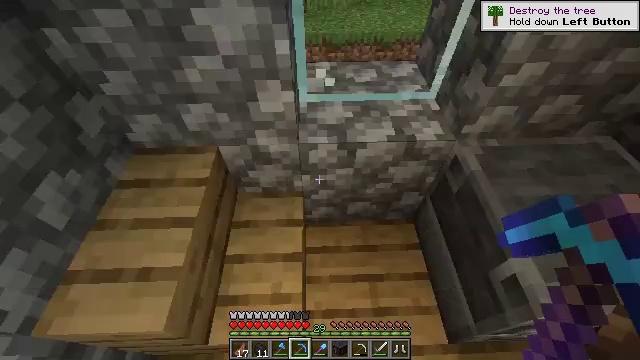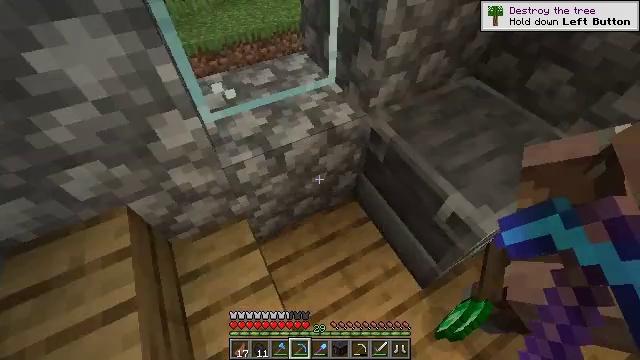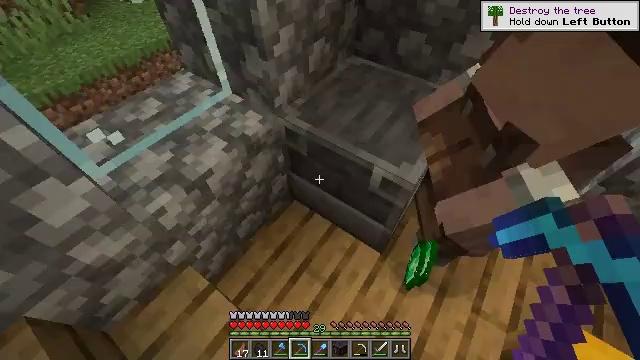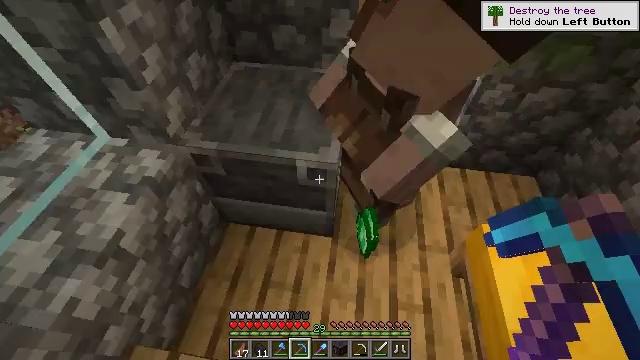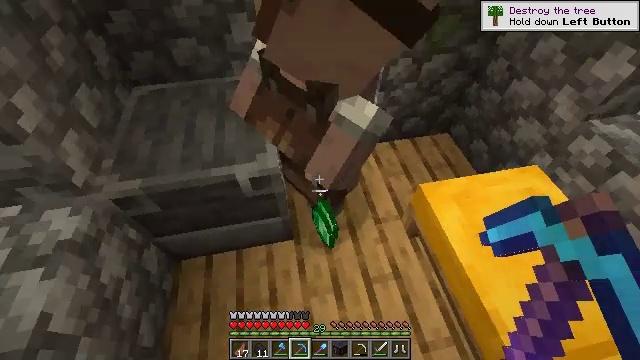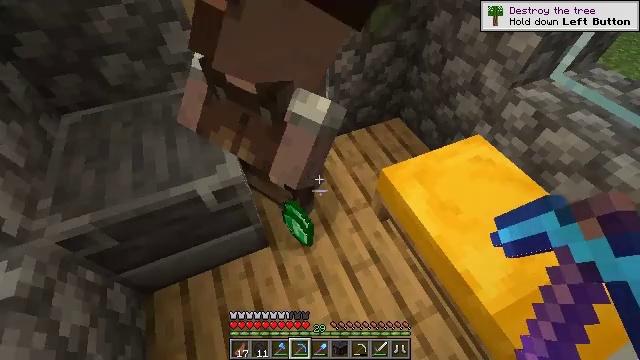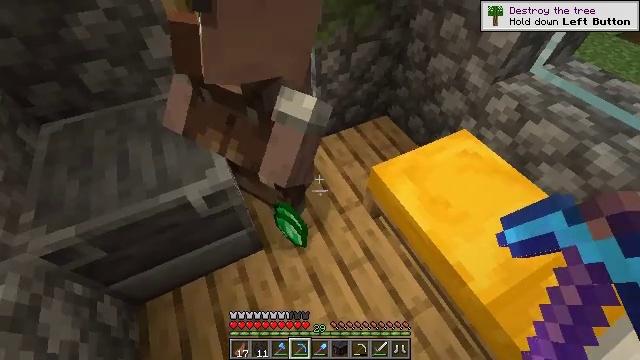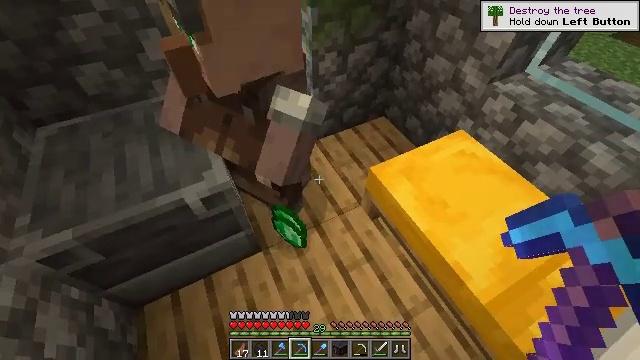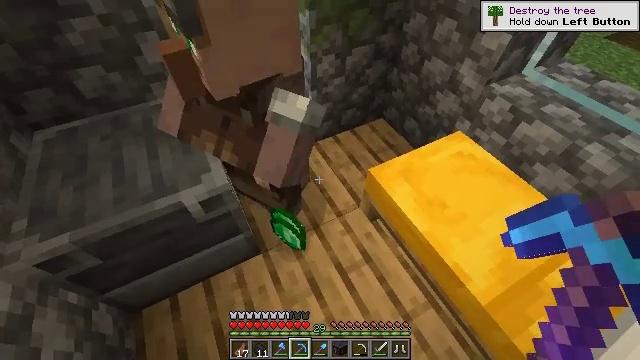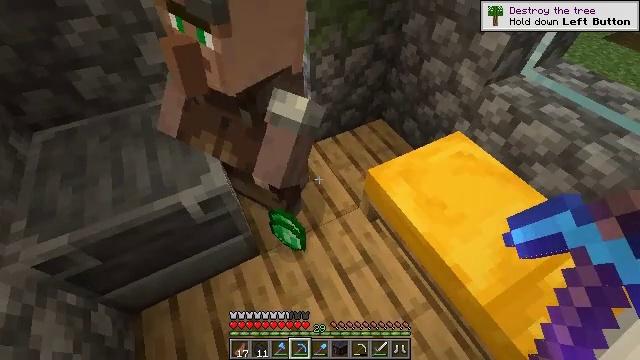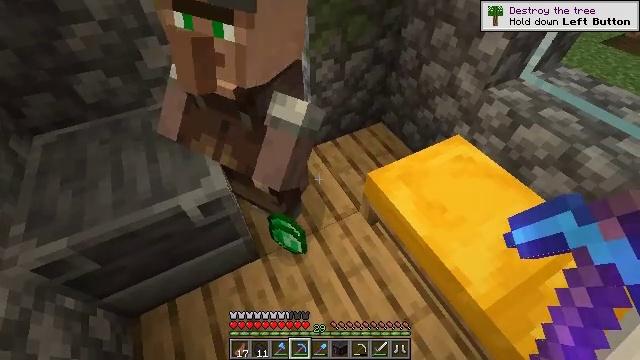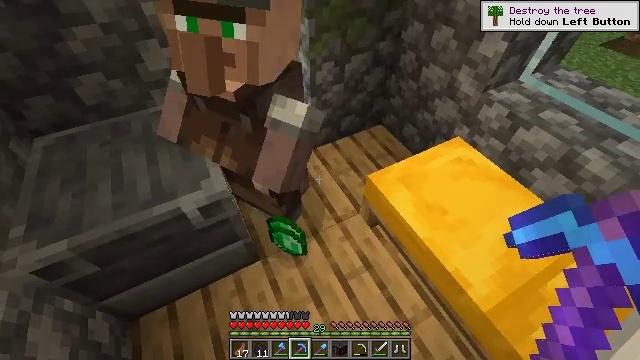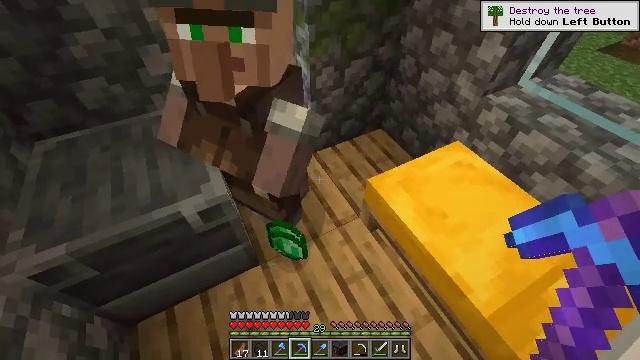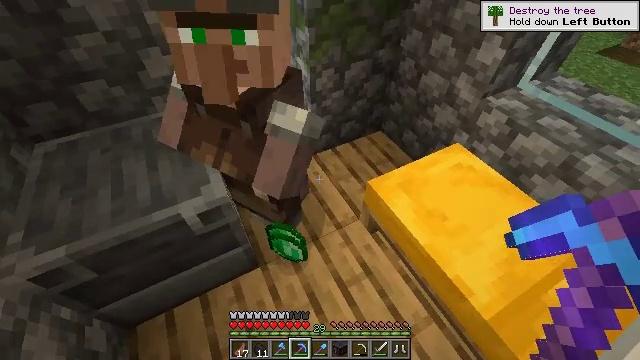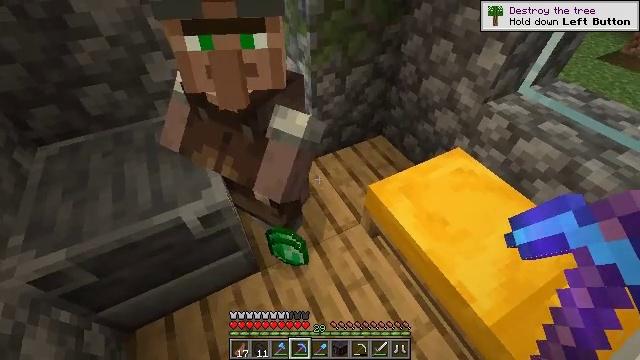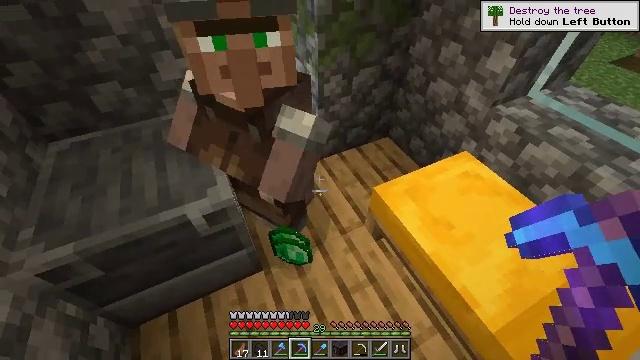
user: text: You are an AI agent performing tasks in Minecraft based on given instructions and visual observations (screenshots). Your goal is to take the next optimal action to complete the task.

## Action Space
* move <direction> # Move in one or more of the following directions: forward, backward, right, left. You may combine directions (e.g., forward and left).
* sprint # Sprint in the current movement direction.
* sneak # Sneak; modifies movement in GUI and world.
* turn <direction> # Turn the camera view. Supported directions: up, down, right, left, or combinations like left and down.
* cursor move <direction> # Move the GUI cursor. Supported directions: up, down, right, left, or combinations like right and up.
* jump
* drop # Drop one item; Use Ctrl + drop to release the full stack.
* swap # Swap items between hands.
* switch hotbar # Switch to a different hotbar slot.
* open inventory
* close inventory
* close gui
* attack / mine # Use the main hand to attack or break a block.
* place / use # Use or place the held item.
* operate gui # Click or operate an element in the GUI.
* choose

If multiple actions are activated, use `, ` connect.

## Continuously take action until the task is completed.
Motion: motion action
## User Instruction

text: Drop a orange glazed terracotta.
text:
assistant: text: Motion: turn right
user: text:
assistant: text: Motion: turn right
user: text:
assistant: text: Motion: turn right
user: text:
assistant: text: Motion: turn right
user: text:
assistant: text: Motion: turn right
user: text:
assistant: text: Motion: turn right
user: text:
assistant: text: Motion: no_op
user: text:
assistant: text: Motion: no_op
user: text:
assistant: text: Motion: no_op
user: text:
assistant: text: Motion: no_op
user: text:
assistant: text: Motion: no_op
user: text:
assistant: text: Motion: no_op
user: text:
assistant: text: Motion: no_op
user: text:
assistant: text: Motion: no_op
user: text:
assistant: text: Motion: turn left
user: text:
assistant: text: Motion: move forward, turn left
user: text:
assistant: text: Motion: move forward, turn left
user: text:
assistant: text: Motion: move forward, turn left
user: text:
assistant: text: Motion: no_op
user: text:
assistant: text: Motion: no_op
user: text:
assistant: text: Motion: no_op
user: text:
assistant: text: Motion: close inventory
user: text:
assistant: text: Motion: close inventory
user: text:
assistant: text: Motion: close inventory
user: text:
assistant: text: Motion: open gui
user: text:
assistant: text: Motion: no_op
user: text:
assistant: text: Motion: no_op
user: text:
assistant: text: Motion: no_op
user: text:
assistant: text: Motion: no_op
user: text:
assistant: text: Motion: cursor move right